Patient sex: M
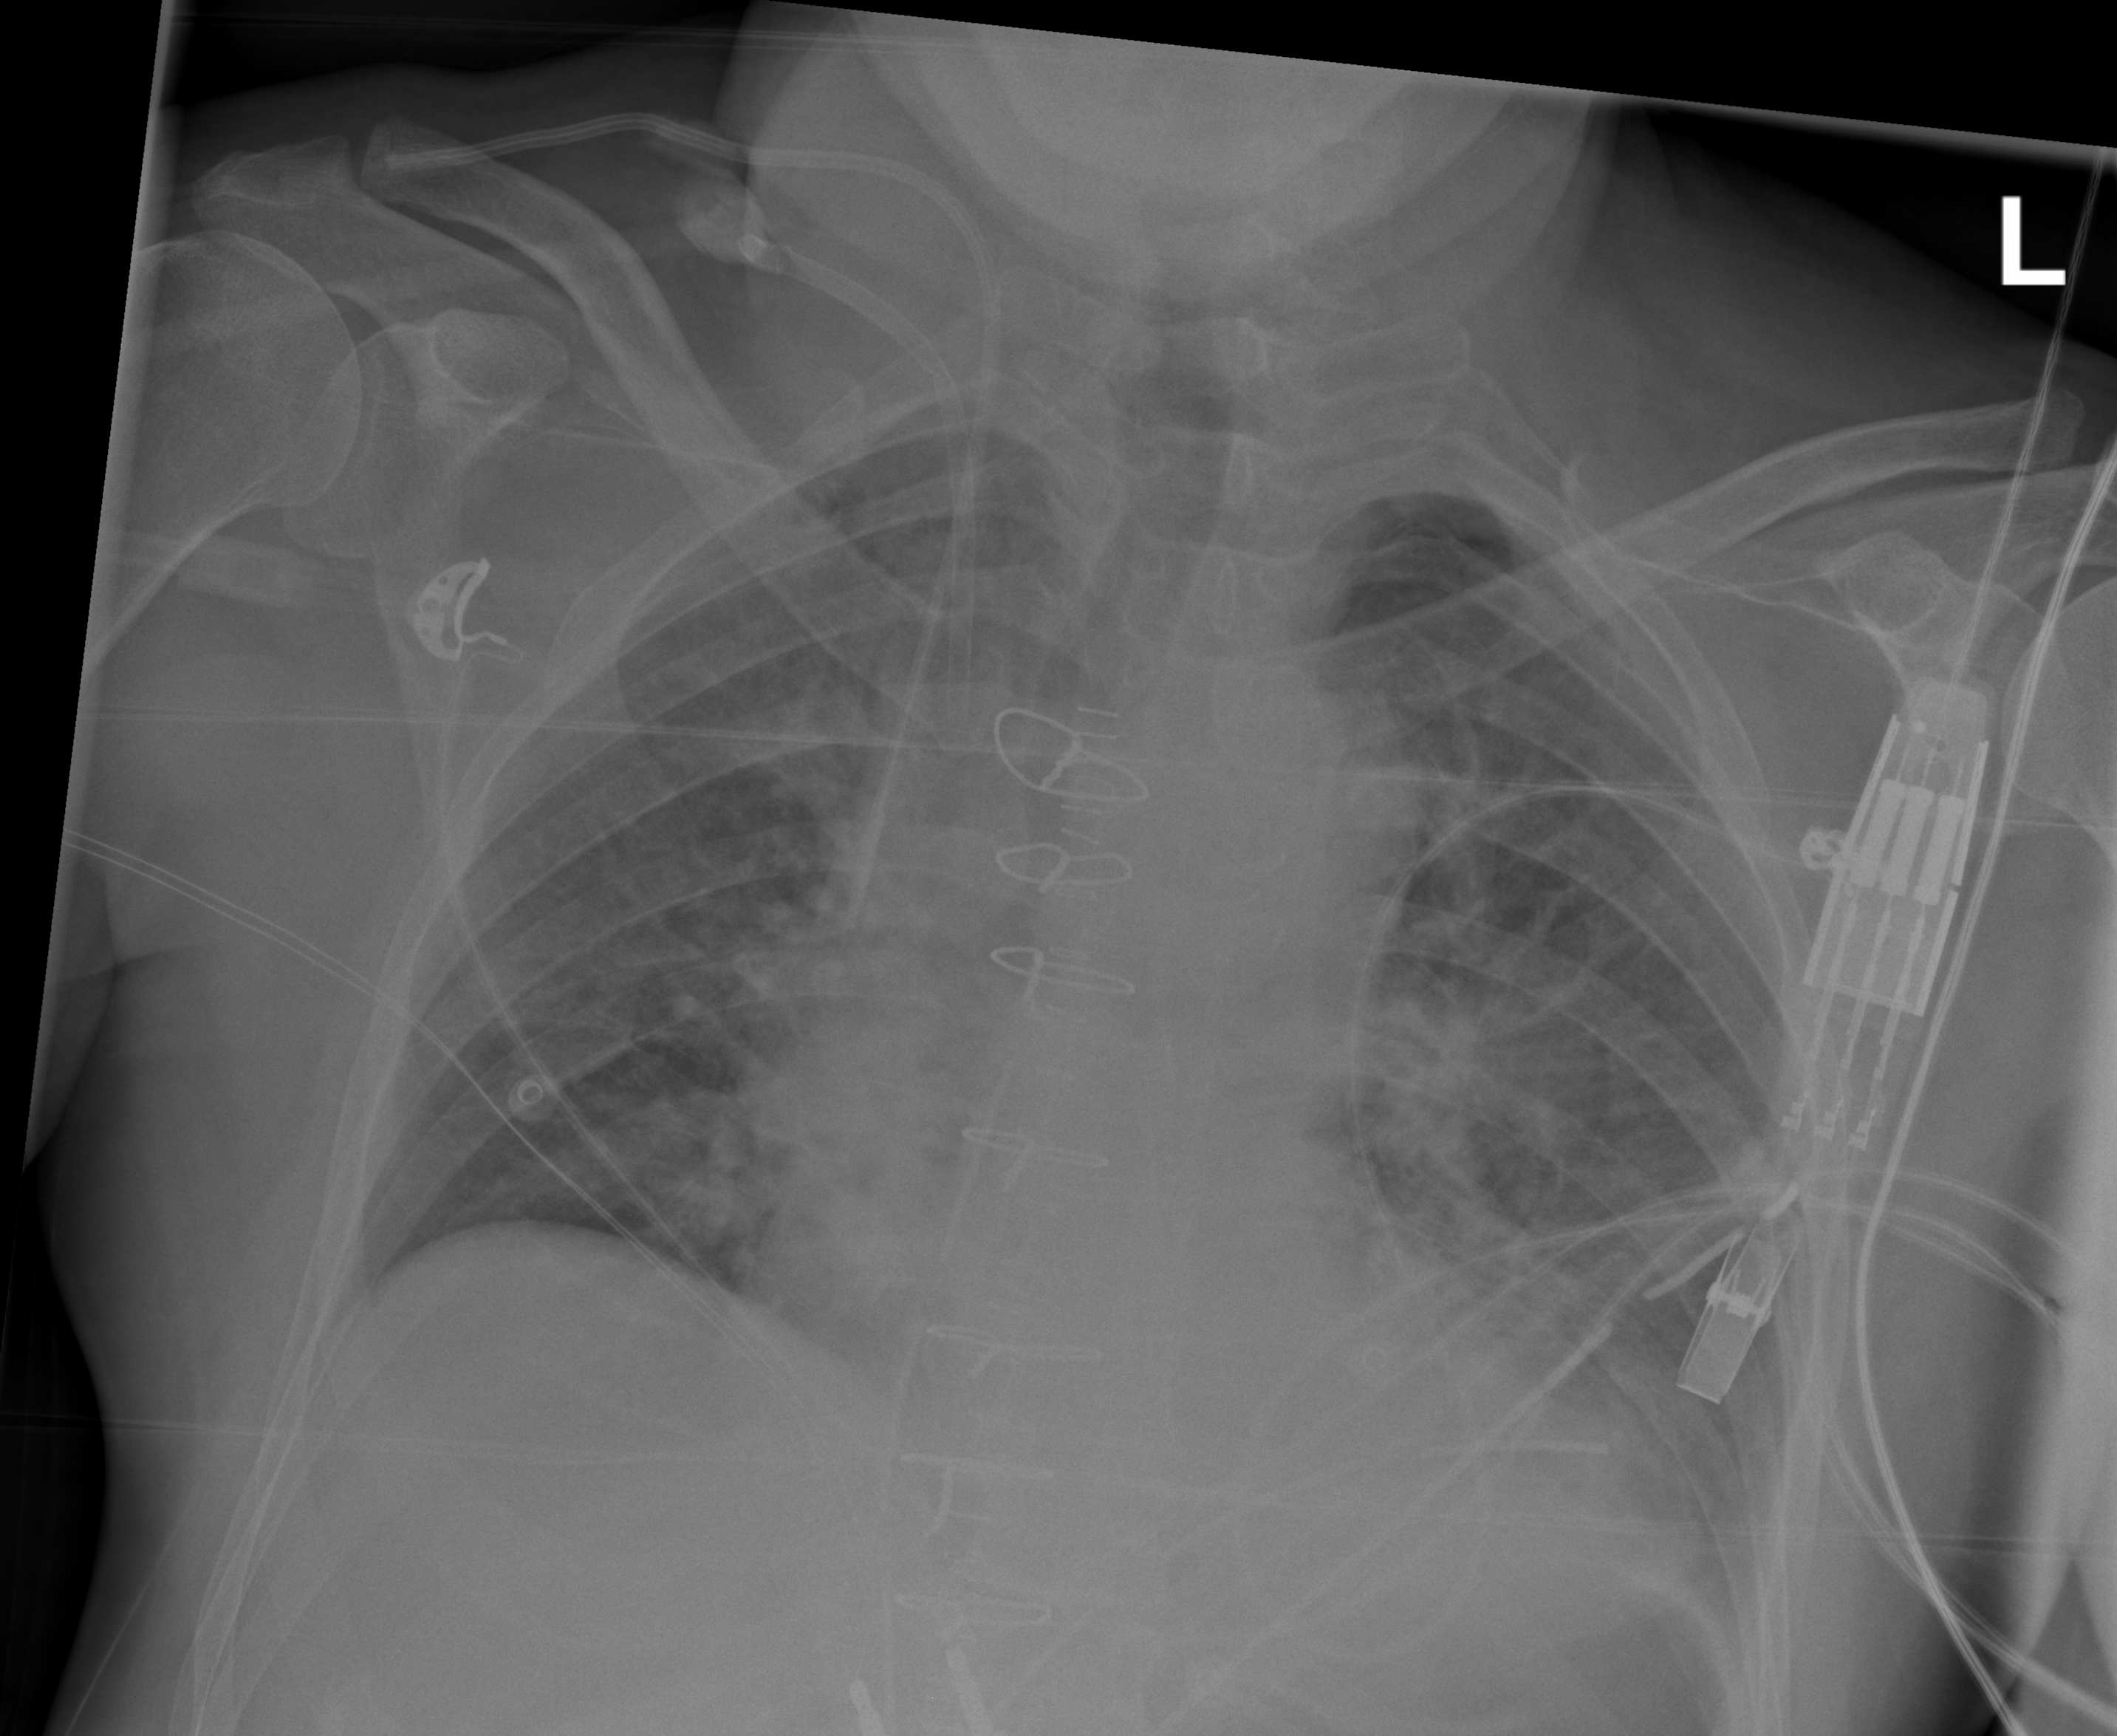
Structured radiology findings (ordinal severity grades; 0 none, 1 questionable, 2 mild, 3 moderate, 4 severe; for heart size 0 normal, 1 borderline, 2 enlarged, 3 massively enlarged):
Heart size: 2
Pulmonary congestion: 2
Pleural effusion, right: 0
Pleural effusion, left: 0
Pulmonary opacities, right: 0
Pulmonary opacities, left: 2
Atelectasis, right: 0
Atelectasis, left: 2